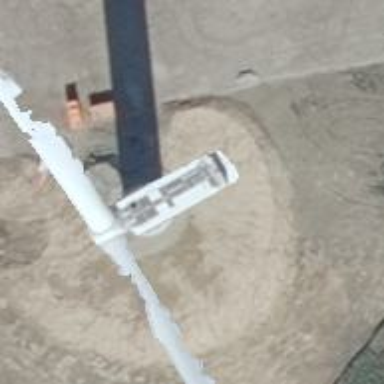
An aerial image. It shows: Wind turbine generator that utilizes wind as its source for generating electricity. It is of the horizontal axis type.